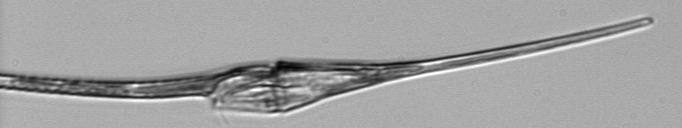
Label: Tripos_fusus